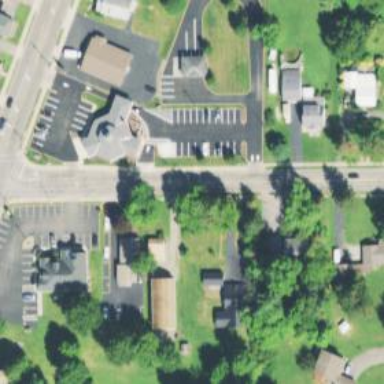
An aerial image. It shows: Unmarked crossing on the road.